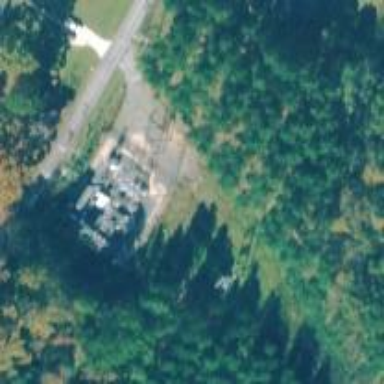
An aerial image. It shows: Distribution power substation secured by fence.